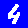
Digit: 4